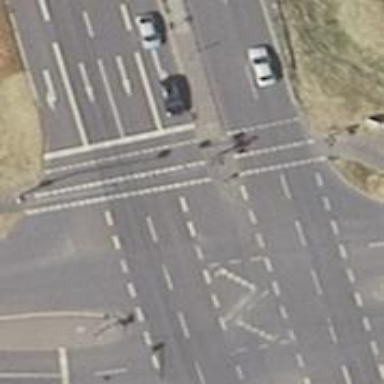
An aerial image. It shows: Tertiary road.